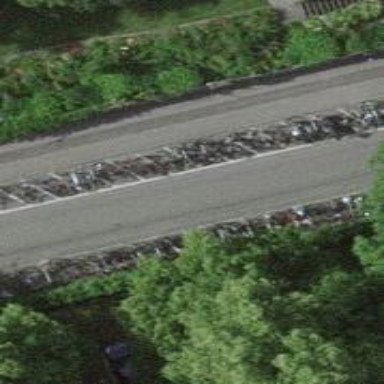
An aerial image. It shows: Floor bicycle parking area.